Field crop: maize
Growth stage: 1
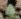
Species: datura